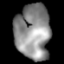
Tissue: lung
Cell type: Others
Senescence score: 0.2329
Nuclear area (px): 1903
Mean DAPI intensity: 141.294